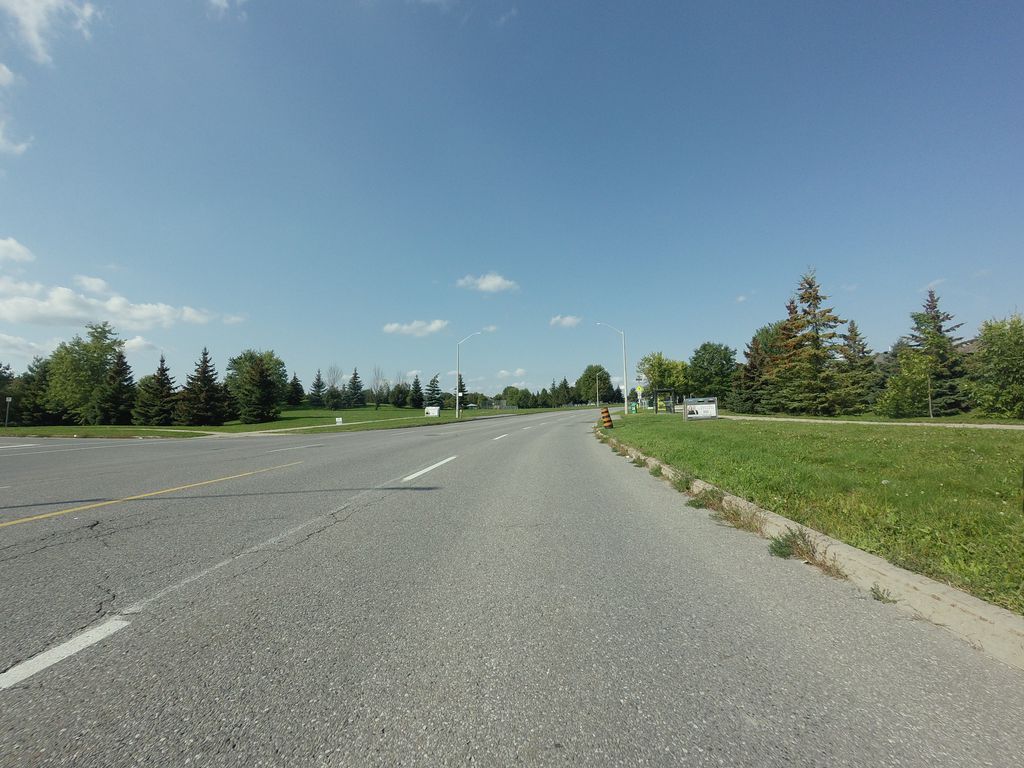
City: ottawa-gatineau